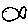
Label: fish